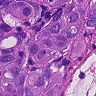
Metastatic tissue present: yes